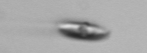
Label: pennate